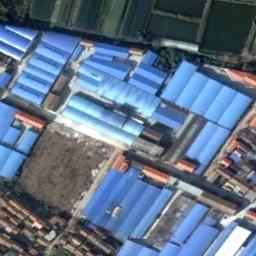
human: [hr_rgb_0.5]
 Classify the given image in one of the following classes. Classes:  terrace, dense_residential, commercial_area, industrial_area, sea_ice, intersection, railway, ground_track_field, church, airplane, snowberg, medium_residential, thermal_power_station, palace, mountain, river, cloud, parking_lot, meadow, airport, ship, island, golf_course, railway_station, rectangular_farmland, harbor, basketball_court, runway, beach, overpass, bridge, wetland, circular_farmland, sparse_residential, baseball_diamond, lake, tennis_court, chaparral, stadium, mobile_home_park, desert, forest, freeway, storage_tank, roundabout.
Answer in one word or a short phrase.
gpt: industrial_area